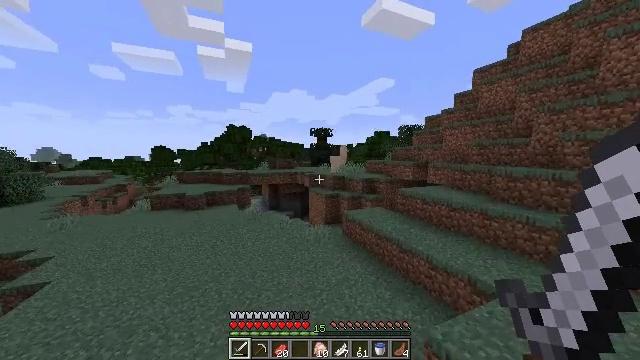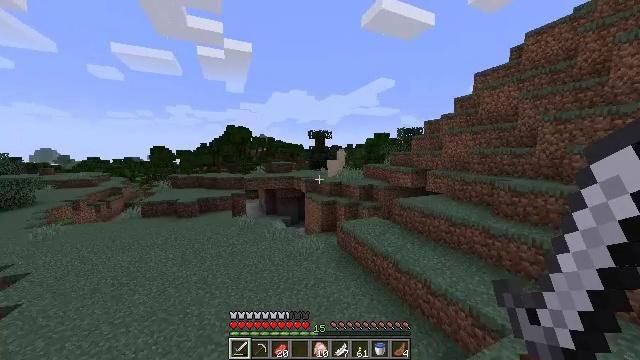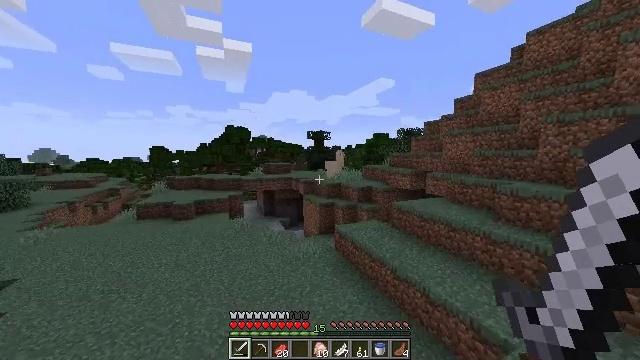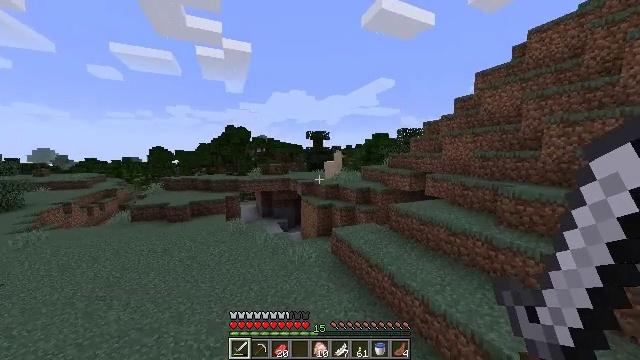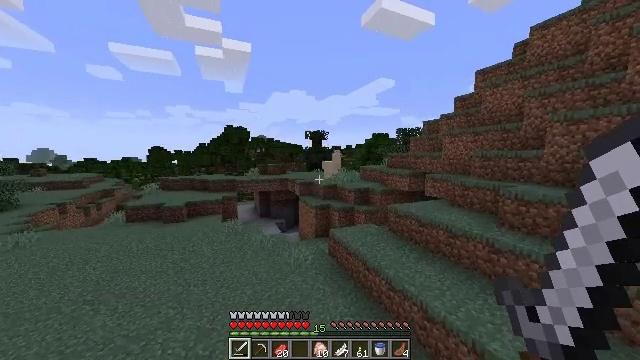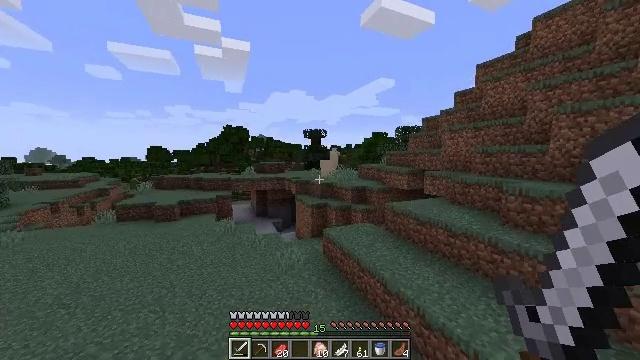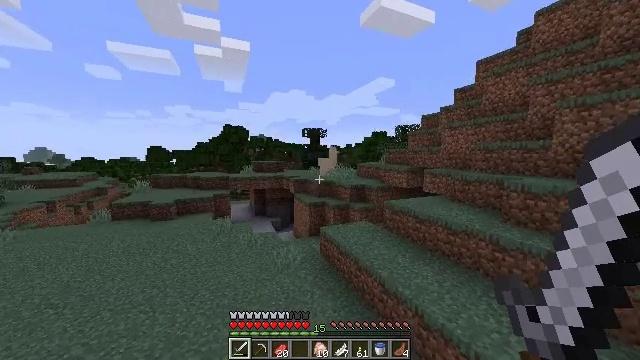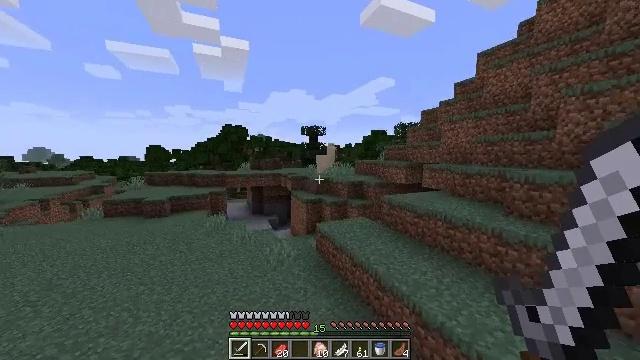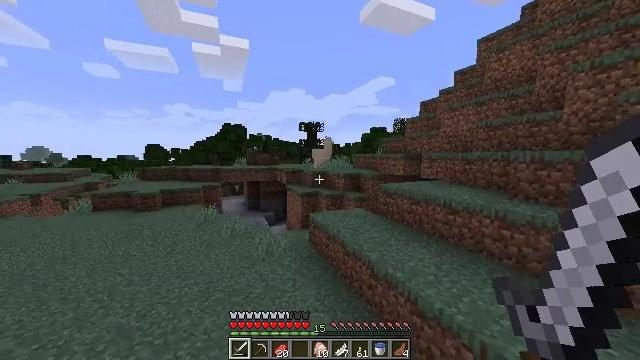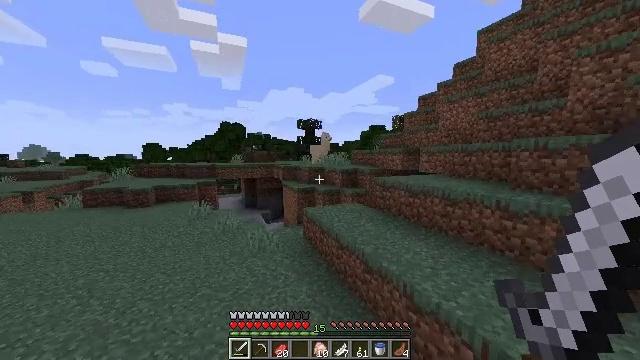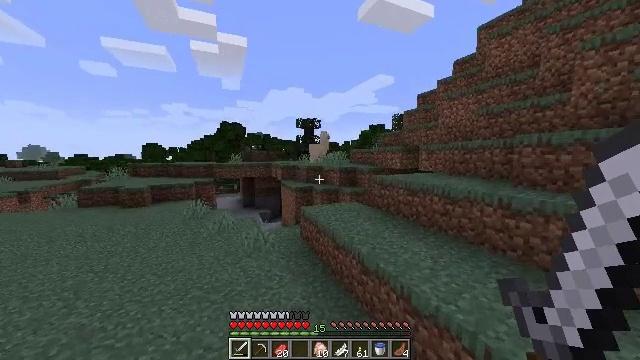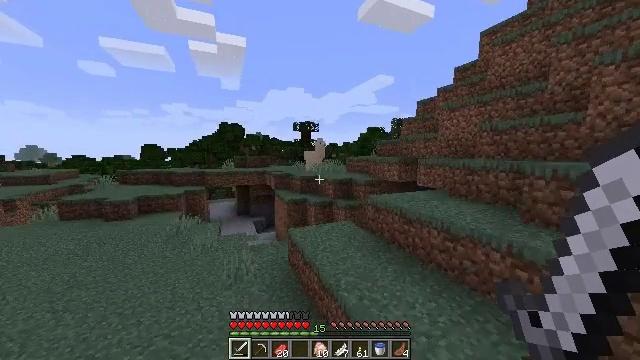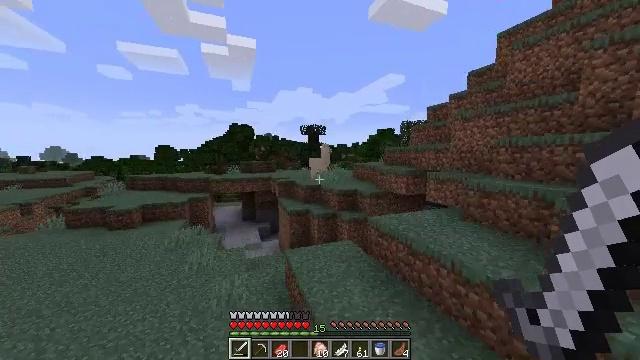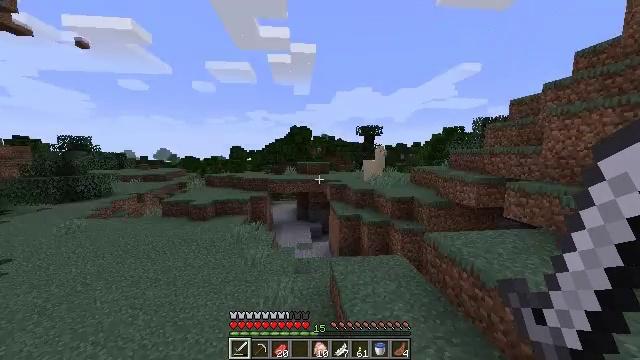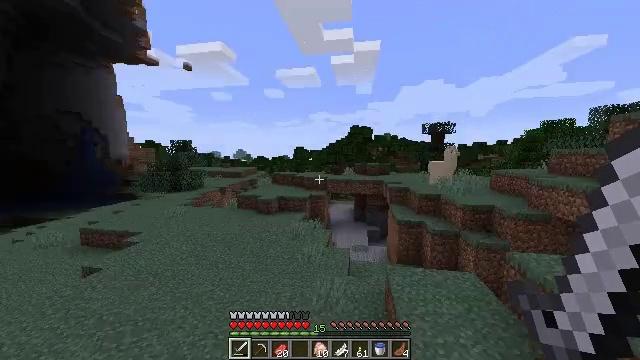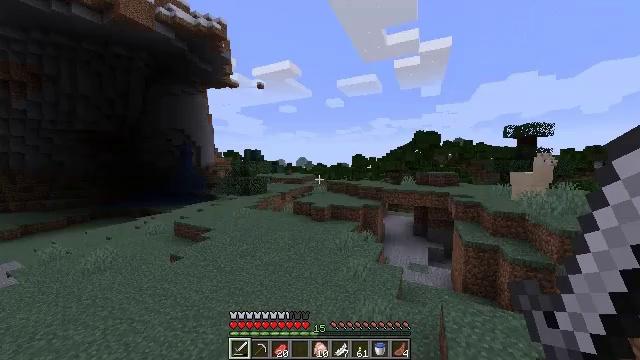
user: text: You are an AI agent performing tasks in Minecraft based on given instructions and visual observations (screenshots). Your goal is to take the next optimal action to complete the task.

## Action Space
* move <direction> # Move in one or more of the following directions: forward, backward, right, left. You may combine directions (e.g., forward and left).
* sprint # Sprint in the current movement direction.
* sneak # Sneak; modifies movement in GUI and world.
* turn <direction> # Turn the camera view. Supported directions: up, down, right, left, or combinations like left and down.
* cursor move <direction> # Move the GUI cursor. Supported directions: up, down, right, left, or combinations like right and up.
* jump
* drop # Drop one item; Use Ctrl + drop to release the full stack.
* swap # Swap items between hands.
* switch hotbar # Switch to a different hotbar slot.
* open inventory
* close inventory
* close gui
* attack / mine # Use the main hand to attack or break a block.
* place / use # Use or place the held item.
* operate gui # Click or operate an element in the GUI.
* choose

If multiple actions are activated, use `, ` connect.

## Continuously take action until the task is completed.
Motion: motion action
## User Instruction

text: Mine grass block from the ground.
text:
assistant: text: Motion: move forward and move right, sprint, jump
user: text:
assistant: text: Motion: move forward and move right, sprint, jump
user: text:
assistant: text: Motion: move forward and move right, sprint, jump
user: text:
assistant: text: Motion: move forward and move right, sprint, jump
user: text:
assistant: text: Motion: move forward and move right, sprint, jump
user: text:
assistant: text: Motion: move forward and move right, sprint, jump
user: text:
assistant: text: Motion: move forward and move right, sprint, jump
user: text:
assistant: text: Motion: move forward and move right, sprint, jump
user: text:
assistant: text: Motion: move forward and move right, sprint, jump
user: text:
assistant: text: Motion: move forward and move right, sprint, jump
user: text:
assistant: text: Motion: move forward and move right, sprint, jump
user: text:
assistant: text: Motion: move forward and move right, sprint, turn left, jump
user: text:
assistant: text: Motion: move forward and move right, sprint, turn left, jump
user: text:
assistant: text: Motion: move forward and move right, sprint, turn left, jump
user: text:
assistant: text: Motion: move forward and move right, turn left and up, jump
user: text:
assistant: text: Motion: move right, turn left and up
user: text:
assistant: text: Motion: move right, turn left
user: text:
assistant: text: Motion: move right
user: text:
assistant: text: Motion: move right
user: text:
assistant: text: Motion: move right
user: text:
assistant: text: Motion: move right, turn right
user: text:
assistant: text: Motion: move right, turn right and down
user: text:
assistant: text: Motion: move right, turn right and down
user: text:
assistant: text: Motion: move right, turn right and down, jump
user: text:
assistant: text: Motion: move right, turn right and down, jump
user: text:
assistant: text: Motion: move right, jump
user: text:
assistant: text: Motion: move right, jump
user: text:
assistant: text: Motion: move right
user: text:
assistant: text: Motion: move right
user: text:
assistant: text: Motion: move right, turn right